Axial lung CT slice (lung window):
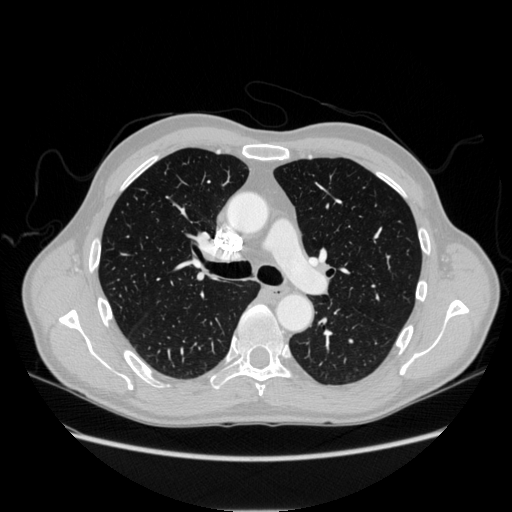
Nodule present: no